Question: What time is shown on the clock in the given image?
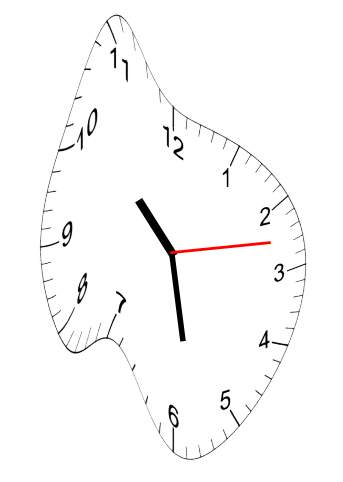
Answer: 10:28:13